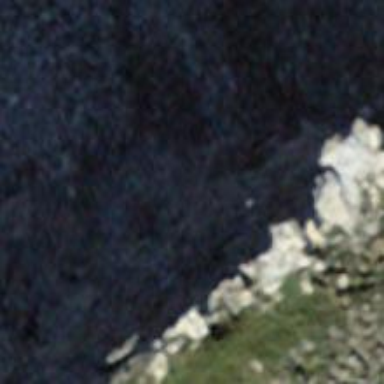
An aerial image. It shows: Natural cliff.